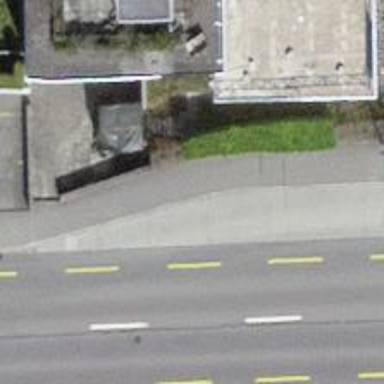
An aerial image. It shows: Platform for public transport is situated by the road.